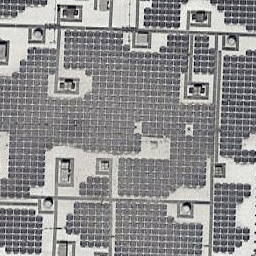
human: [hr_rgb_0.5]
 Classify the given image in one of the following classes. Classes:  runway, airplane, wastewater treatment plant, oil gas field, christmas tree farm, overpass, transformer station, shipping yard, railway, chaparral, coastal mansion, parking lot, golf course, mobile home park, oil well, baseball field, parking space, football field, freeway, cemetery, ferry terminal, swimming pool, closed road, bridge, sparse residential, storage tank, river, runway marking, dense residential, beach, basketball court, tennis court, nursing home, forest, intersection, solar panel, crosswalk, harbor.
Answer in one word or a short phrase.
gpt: solar panel